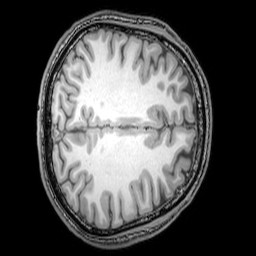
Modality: T1w
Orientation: axial
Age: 24
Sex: male
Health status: healthy
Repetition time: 0.081 s
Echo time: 0.037 s